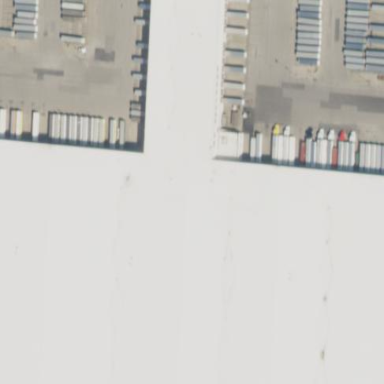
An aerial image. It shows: Warehouse.